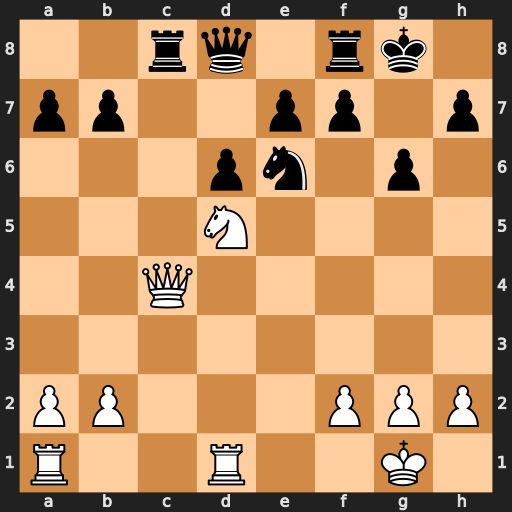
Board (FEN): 2rq1rk1/pp2pp1p/3pn1p1/3N4/2Q5/8/PP3PPP/R2R2K1
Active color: w
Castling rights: -
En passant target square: -
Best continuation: Qxc8 Qxc8 Nxe7+ Kg7 Nxc8